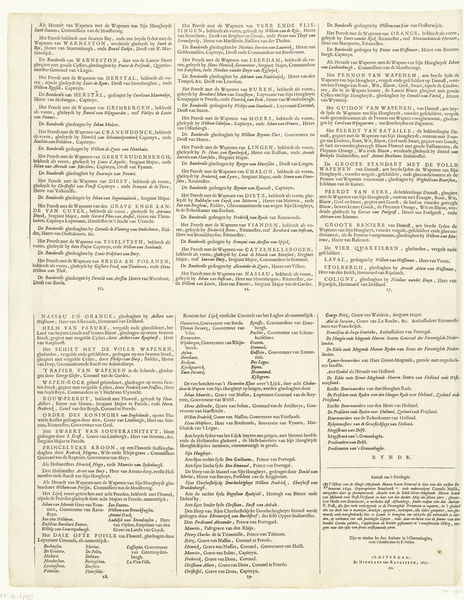
Titel: De begrafenisstoet van Frederik Hendrik (tekstbladen 15-20)
Künstler: Pieter Jansz. Post
Standort: Amsterdam
Institution: Rijksmuseum
Schlagwörter: columns, screen, line, photo, letter, newspaper, notes, script, page, text, words, pages, phot, number, copy, six, question, article, matter, peges, questions